Field crop: maize
Growth stage: 2
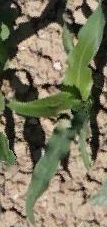
Species: maize